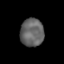
Tissue: lung
Cell type: Others
Senescence score: 0.208
Nuclear area (px): 644
Mean DAPI intensity: 100.495